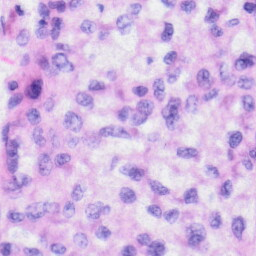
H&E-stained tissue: Liver